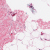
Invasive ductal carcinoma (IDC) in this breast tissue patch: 0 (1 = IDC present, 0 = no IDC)